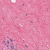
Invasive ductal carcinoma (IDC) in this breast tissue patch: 0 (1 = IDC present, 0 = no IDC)